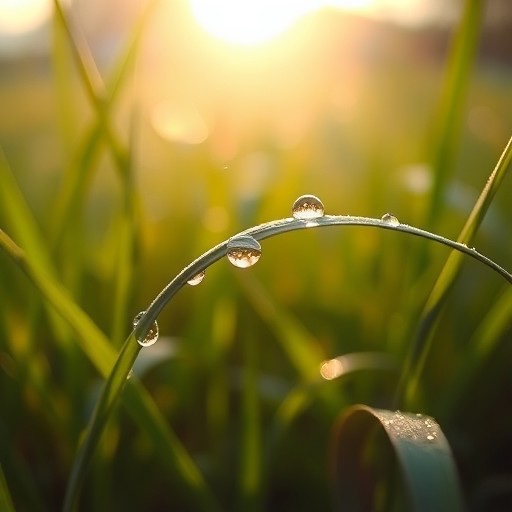
Category: Sympathy